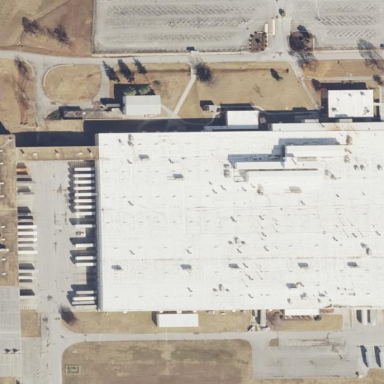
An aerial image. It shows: Industrial building.